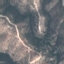
Land use / land cover class: HerbaceousVegetation